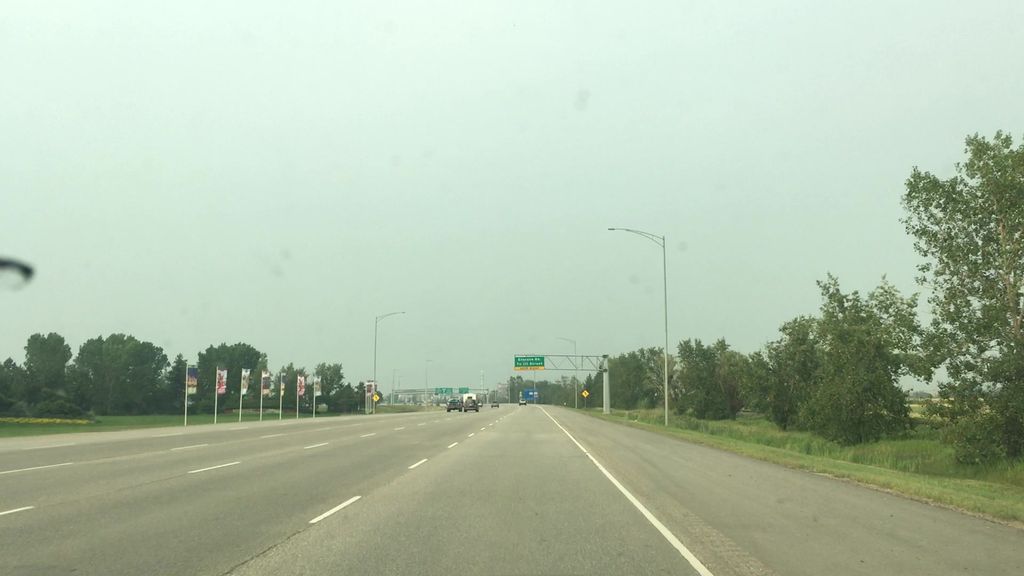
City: edmonton